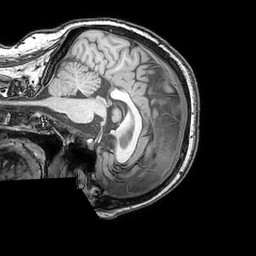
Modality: T1w
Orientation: sagittal
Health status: ill
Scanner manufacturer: philips
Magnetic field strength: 3 T
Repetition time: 0.007 s
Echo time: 0.0035 s